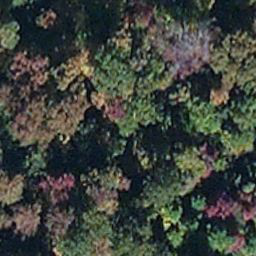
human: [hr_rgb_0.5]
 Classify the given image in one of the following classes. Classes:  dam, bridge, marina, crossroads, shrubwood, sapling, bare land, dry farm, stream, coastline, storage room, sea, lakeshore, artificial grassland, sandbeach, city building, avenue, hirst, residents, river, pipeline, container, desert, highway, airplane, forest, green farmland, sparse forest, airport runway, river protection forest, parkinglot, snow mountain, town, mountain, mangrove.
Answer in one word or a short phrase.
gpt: mangrove